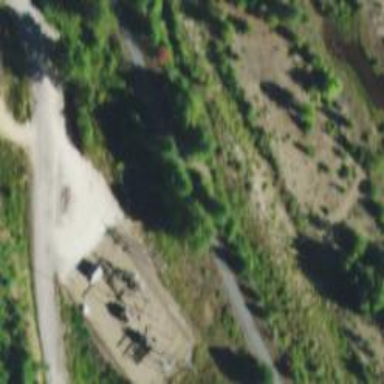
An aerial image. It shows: Outdoor power substation surrounded by fence. The substation operates at the distribution level.